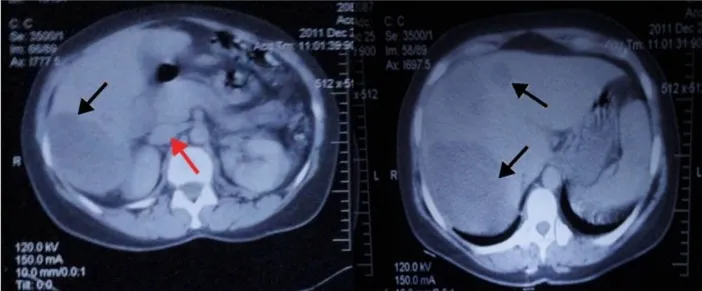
(A) Computed tomography (CT) of the abdomen showing the right hepatic lobe occupied by a large hypodense mass and left lobe contains a smaller scattered solid nodule (black arrows). In addition, enlarged lymph nodes at porta hepatica are seen (red arrow).
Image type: radiology (ct)